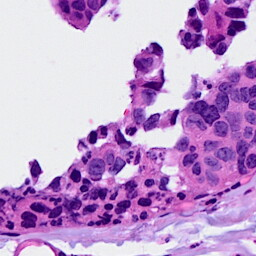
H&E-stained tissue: Breast